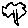
Label: tree